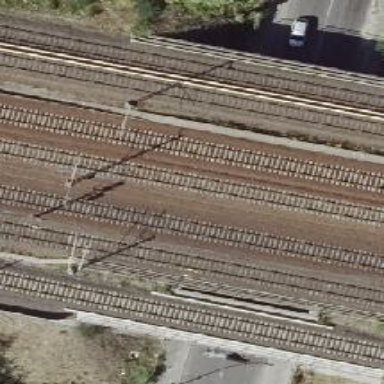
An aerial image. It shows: Bridge over railway with electrified contact lines.